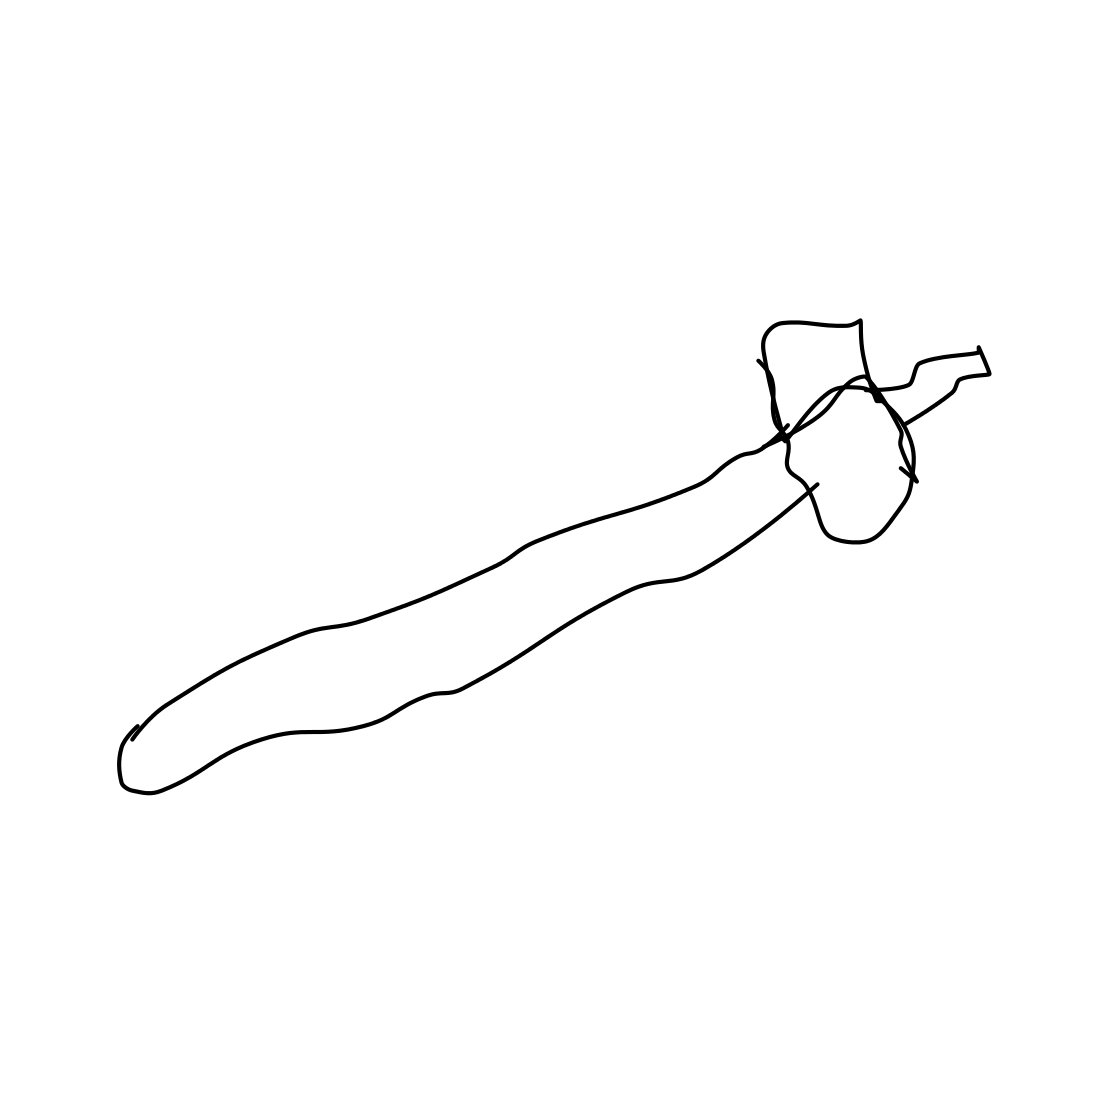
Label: sword